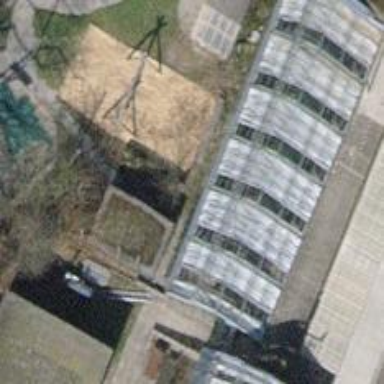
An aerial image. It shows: Greenhouse.